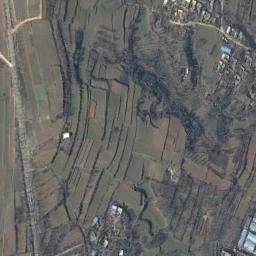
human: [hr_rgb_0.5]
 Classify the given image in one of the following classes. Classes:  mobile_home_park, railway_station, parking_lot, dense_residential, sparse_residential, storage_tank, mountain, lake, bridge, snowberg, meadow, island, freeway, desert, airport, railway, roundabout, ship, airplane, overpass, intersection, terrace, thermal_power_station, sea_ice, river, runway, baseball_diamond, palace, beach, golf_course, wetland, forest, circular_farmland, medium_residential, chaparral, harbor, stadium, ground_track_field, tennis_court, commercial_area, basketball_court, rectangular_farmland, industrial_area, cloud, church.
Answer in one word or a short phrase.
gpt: terrace